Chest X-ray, AP view. Patient: 54 years old, sex M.
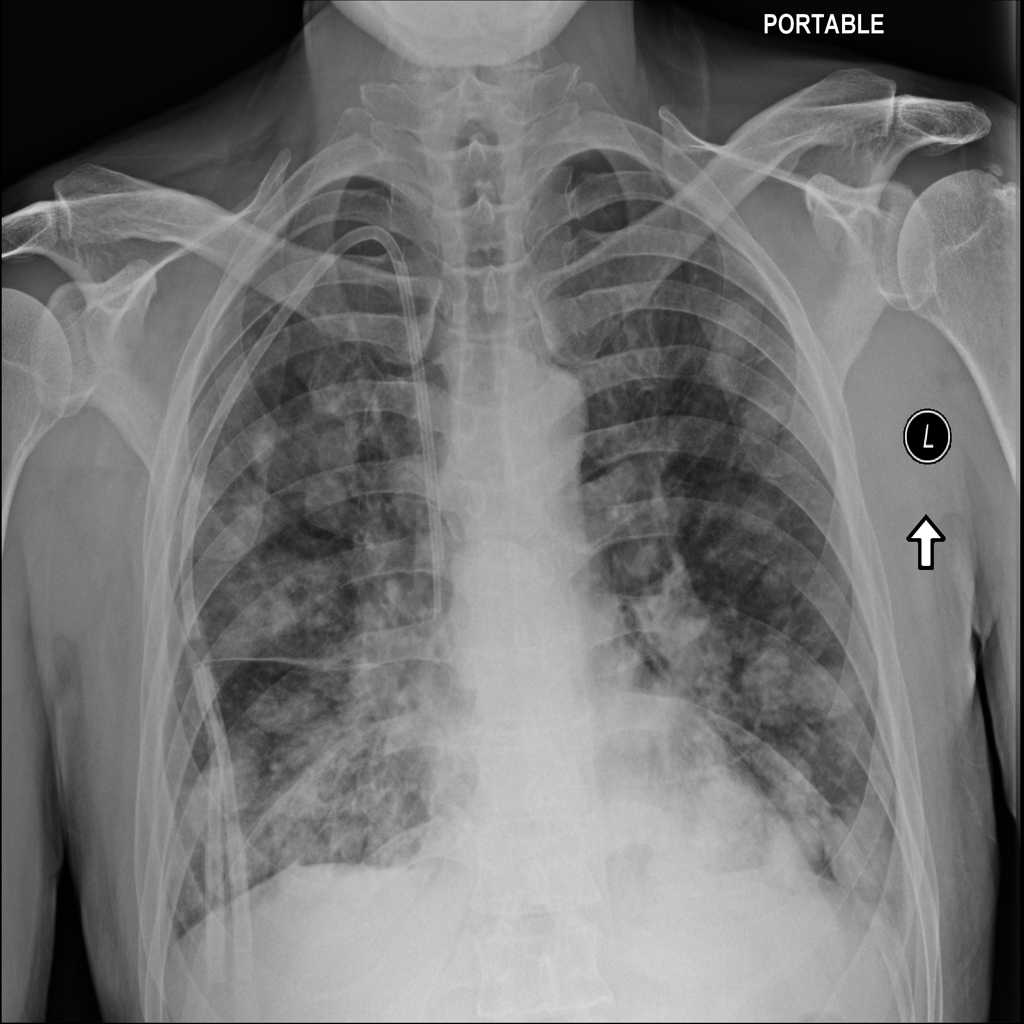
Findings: Infiltration